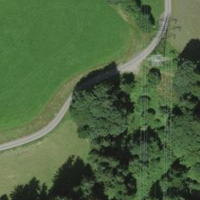
EUNIS habitat code: 24
Species observed at this site:
Ajuga reptans